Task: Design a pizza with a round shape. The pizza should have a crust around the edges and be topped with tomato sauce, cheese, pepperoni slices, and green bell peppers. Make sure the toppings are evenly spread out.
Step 603:
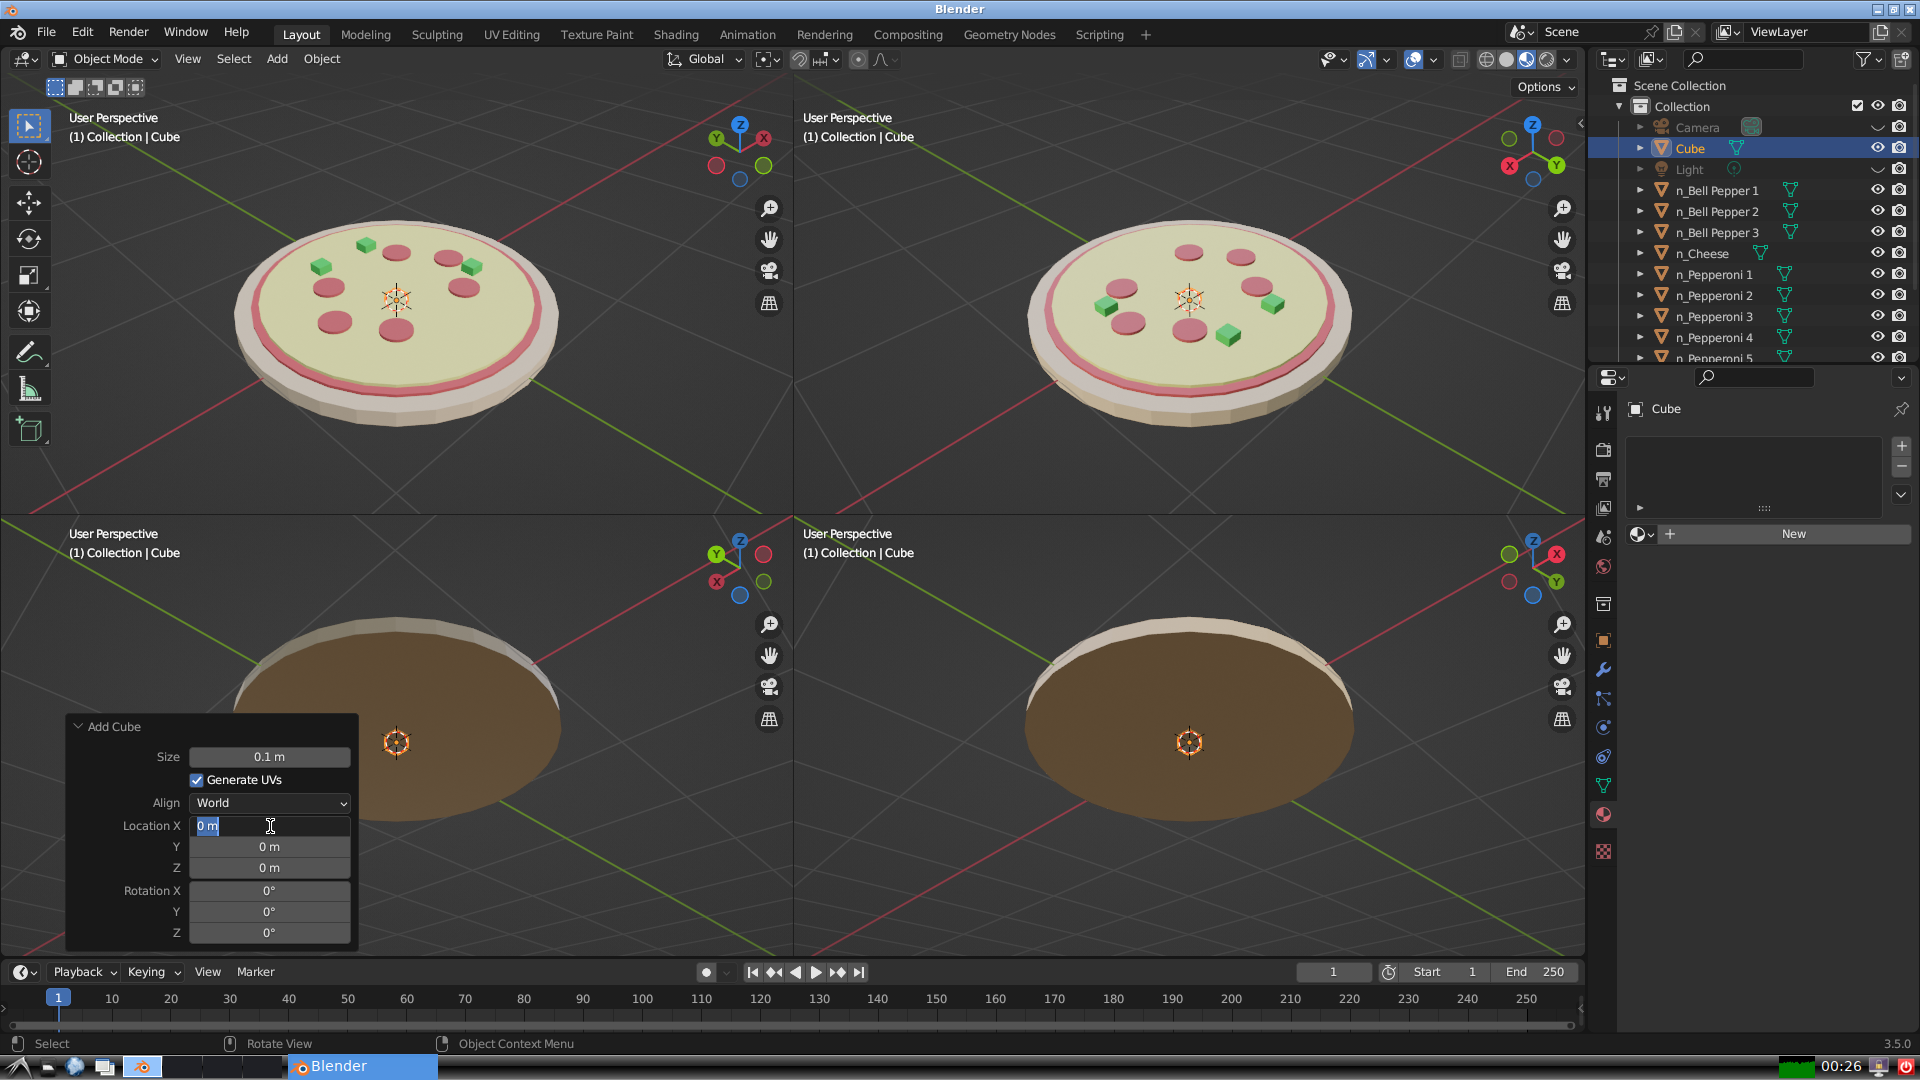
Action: input_text: -0.5